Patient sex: M
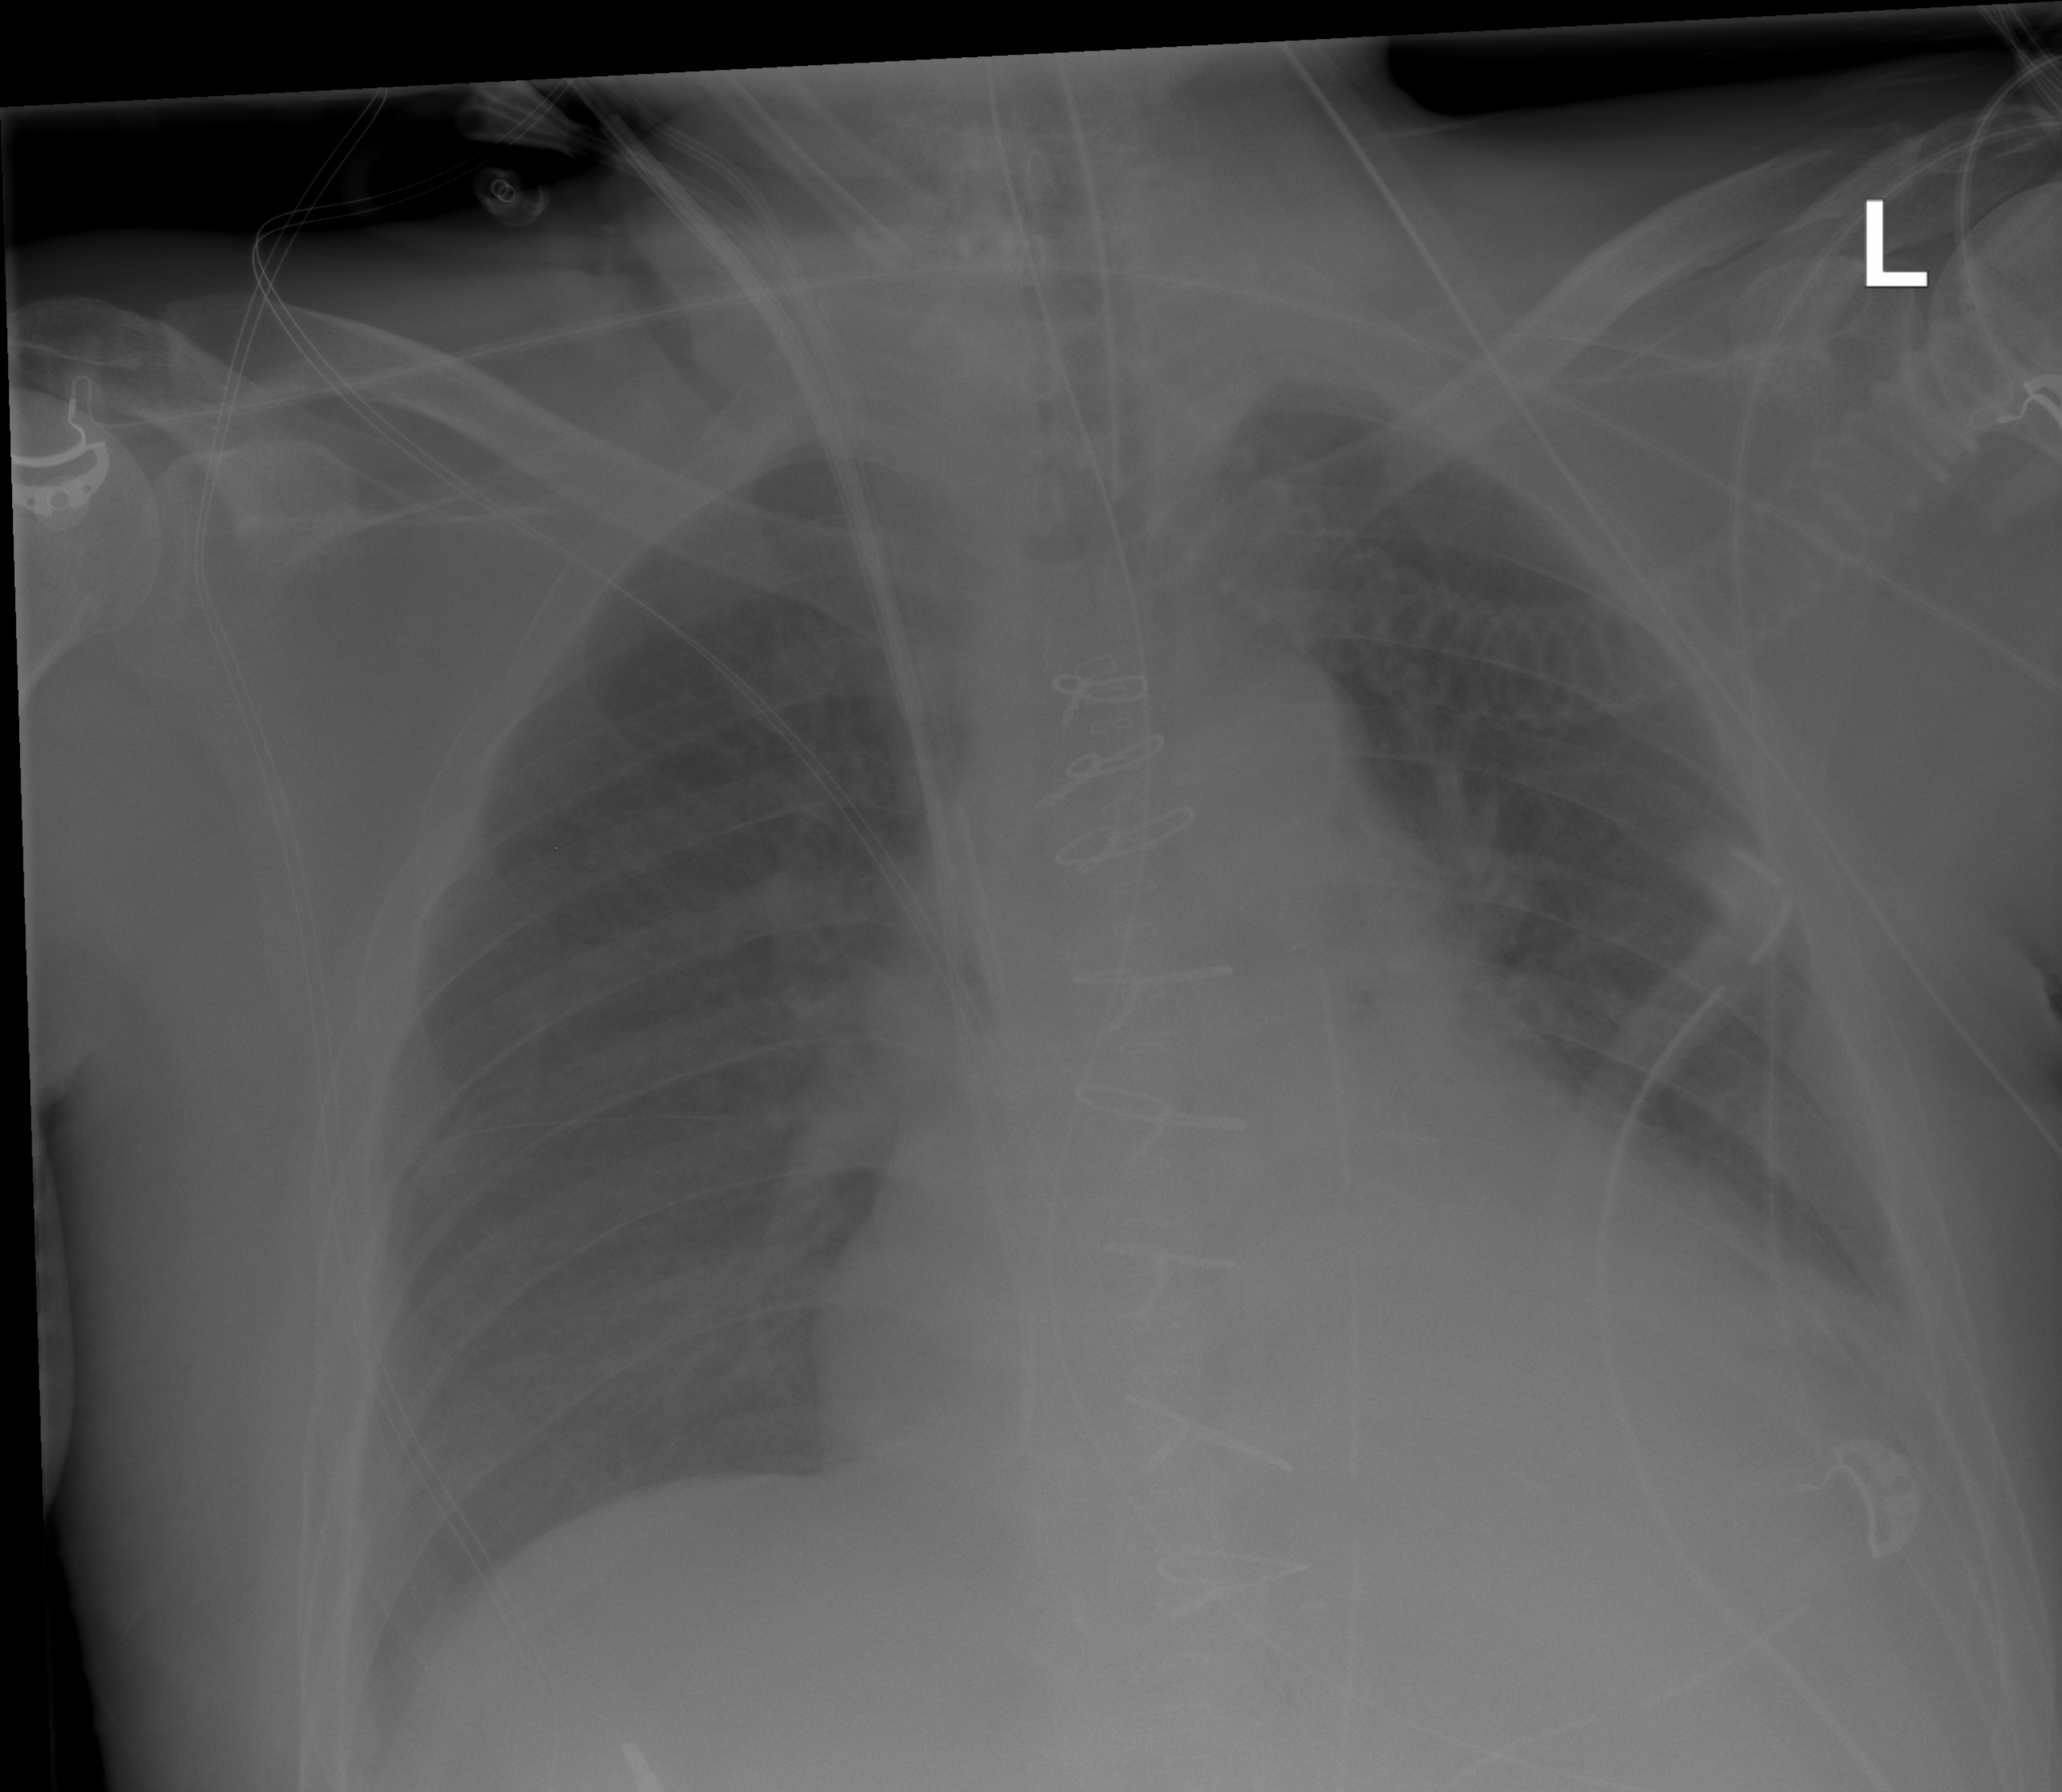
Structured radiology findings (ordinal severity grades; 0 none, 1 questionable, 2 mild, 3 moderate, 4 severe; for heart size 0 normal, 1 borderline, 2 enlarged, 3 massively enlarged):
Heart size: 2
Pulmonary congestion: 2
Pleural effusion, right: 0
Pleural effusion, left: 0
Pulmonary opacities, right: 2
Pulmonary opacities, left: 2
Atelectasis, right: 0
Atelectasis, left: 0